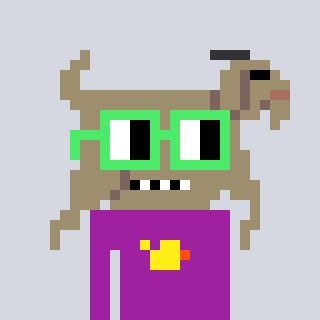
a pixel art character with square light green glasses, a goat-shaped head and a magenta-colored body on a cool background